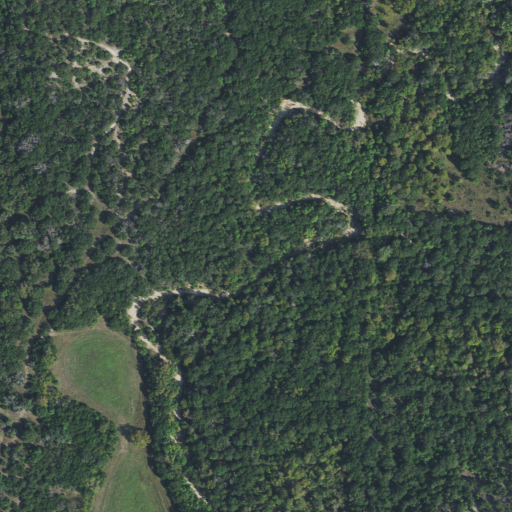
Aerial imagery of valley in Texas named Windmill Hollow containing evergreen forest, grassland, and deciduous forest